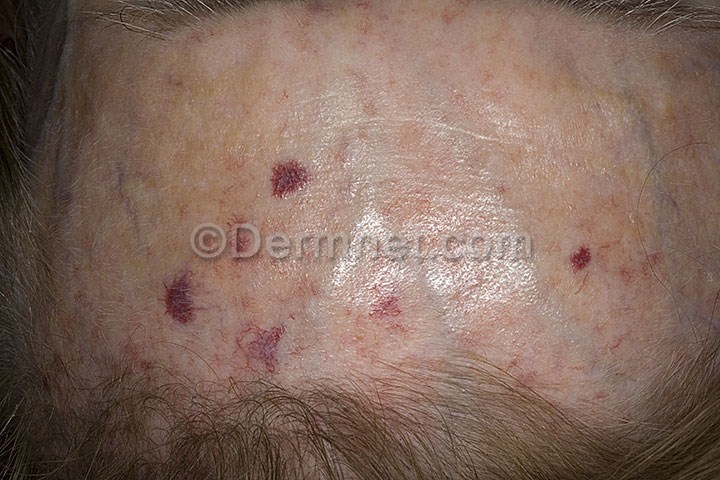
Disease: Lupus and other Connective Tissue diseases